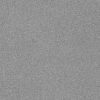
Atmospheric dust classification: dusty